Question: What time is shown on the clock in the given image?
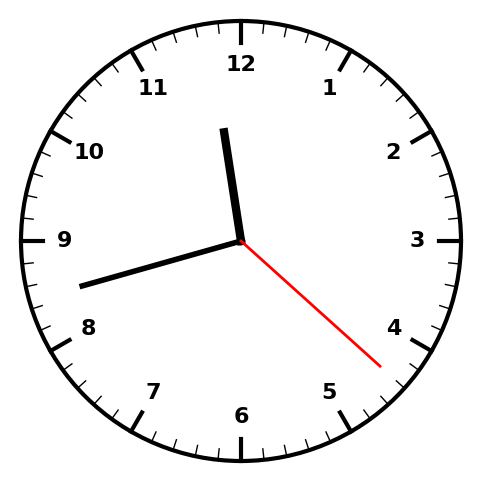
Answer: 11:42:22